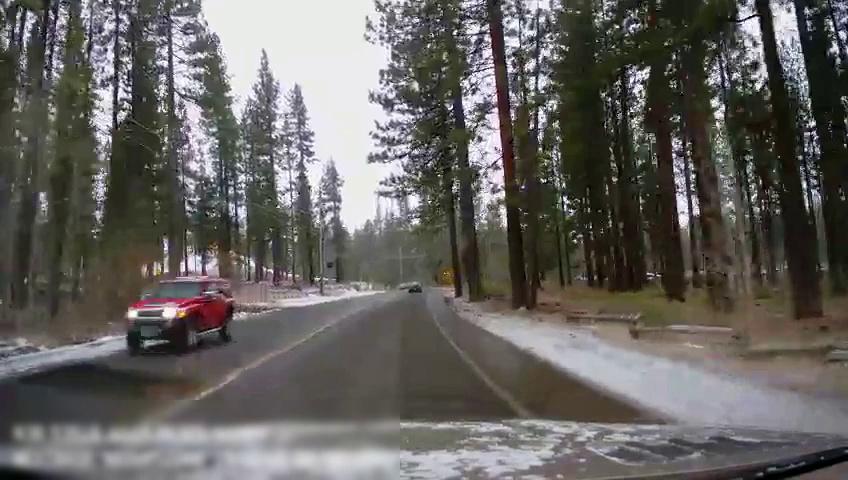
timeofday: Day
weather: Snowy
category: Drivable Space
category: Vehicles | SUV
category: Vehicles | SUV
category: Lanes | Current Lane
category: Lanes | Current Lane